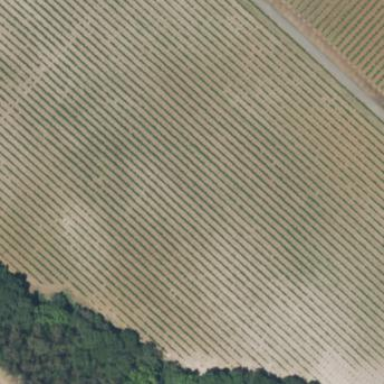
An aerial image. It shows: Vineyard where grapes are grown.